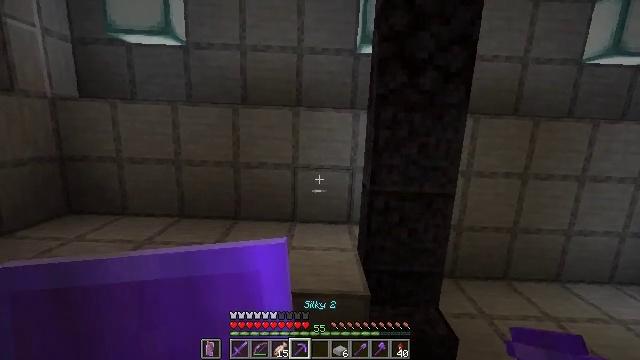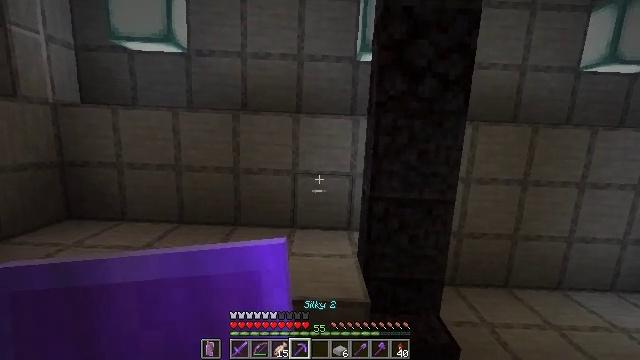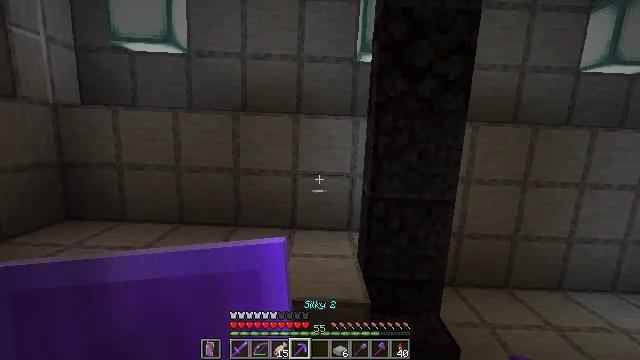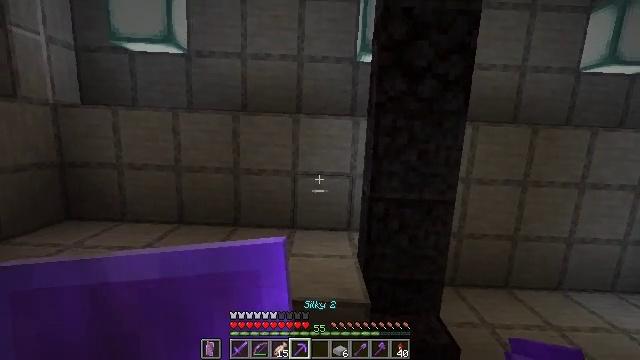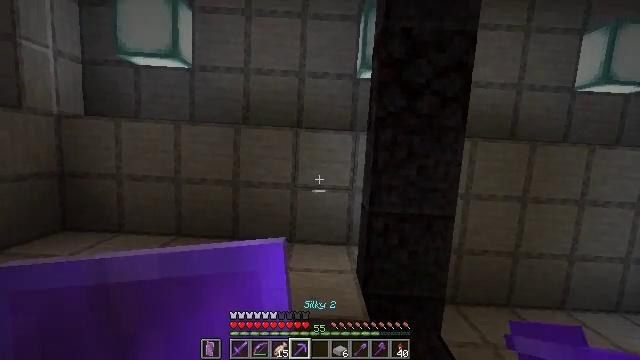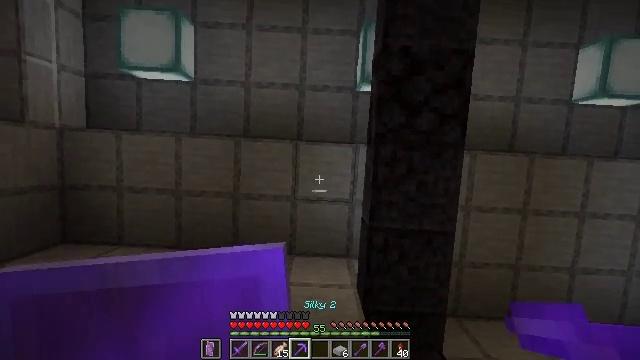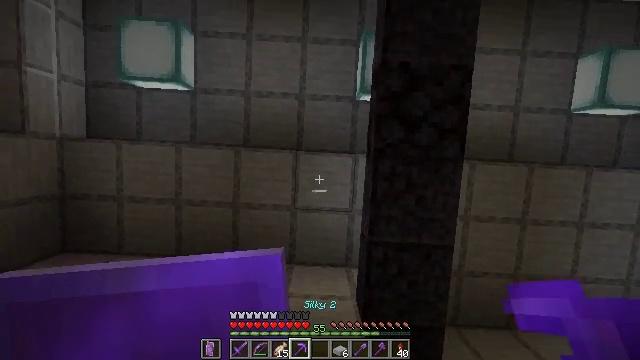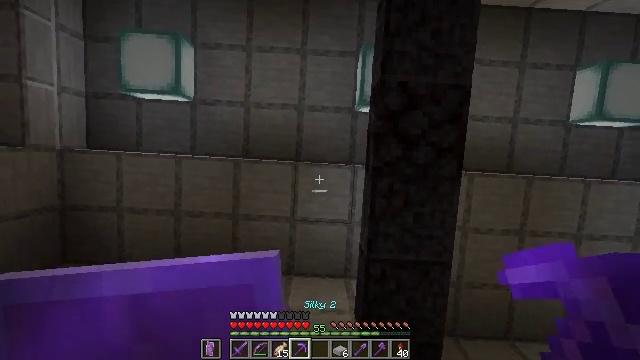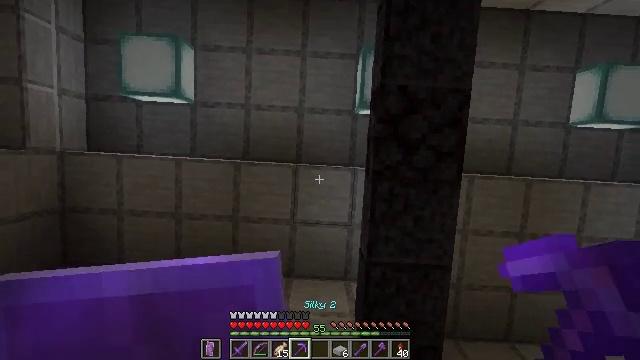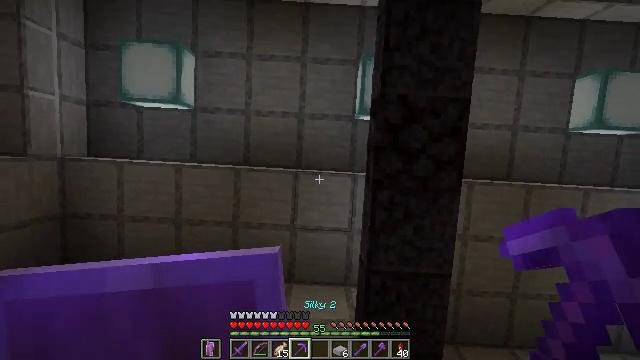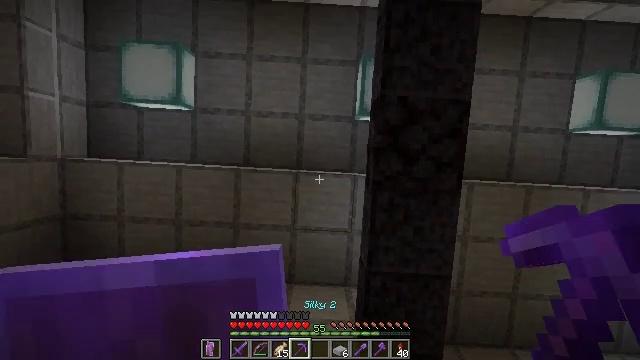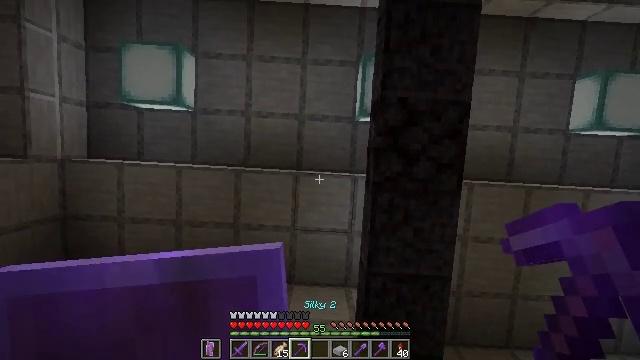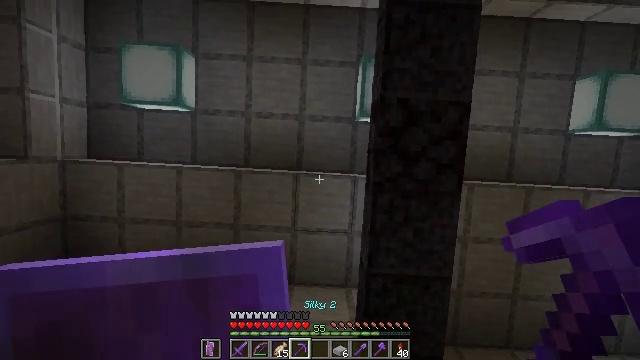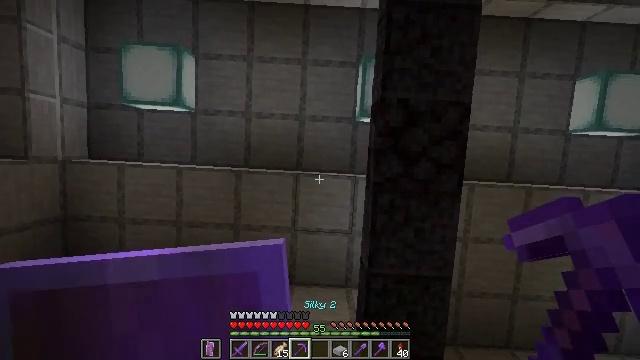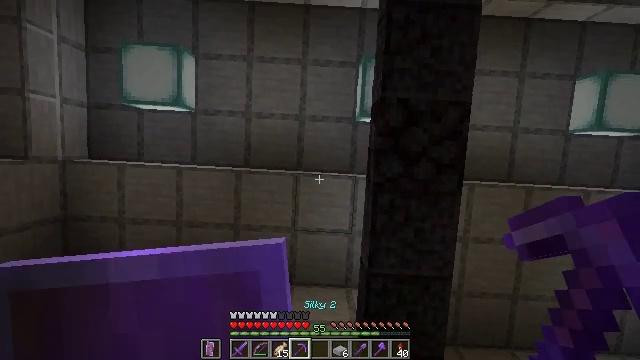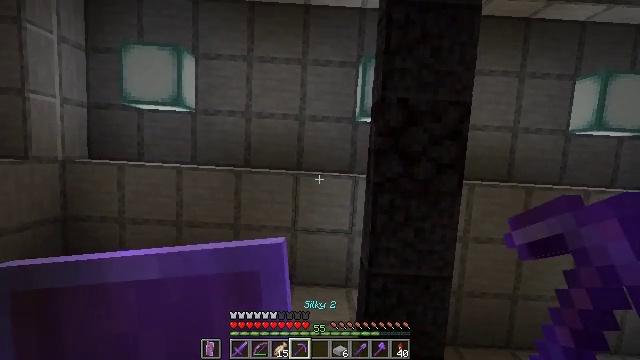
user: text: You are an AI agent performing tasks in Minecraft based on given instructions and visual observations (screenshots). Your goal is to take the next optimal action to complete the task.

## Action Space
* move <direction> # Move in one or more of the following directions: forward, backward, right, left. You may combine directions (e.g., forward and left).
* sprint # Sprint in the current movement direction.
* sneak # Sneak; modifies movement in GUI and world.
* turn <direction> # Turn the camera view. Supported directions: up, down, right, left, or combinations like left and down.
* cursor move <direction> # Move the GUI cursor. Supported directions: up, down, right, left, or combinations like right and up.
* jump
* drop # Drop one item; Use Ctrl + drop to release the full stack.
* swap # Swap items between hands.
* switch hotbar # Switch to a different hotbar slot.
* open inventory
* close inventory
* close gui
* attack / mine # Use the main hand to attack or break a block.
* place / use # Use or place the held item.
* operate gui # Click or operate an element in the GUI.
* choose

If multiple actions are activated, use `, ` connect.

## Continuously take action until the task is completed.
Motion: motion action
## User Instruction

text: Gather smooth stone from the ground.
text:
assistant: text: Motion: turn up
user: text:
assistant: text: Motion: no_op
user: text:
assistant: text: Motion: no_op
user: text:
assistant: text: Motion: turn up
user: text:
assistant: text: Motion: move back, turn up
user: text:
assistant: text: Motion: move back
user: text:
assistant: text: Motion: move back
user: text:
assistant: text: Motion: no_op
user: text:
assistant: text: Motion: no_op
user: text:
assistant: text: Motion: no_op
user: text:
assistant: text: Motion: no_op
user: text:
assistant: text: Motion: no_op
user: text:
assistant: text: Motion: no_op
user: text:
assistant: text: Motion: no_op
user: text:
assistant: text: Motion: no_op
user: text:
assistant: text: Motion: no_op
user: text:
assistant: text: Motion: attack / mine
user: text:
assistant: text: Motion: attack / mine
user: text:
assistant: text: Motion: attack / mine
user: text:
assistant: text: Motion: attack / mine
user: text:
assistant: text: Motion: attack / mine
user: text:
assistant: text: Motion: no_op
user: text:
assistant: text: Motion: no_op
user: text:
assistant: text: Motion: no_op
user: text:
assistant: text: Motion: no_op
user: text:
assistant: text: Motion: no_op